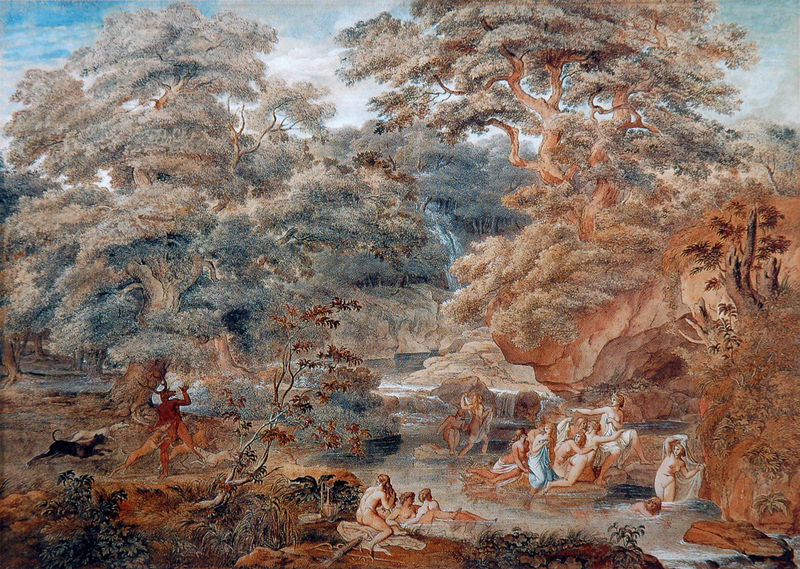
Titel: Landschaft mit Diana und Aktäon
Künstler: Joseph Anton Koch
Institution: Privatbesitz
Schlagwörter: akt, baum, berg, blau, blätter, felsen, gemälde, gruppe, himmel, laub, mann, nackt, umhang, wasser, weiß, wolken, akte, aquarell, baden, badende, bäume, fluss, frauen, grün, landschaft, menschen, ocker, sand, see, ufer, äste, braun, busen, damen, frau, grau, hell, kleider, orange, rücken, schwarz, türkis, blick, hund, hunde, rot, tier, tiere, tuch, weg, wiese, beige, gesellschaft, malerei, tanz, geschichte, stein, steine, öl, ast, bach, feld, gräser, natur, spiegelung, stamm, zweige, busch, büsche, gebüsch, gewässer, sträucher, gewand, tücher, gewänder, pflanzen, höhle, tal, wald, wasserfall, schwanz, holzschnitt, beobachten, berge, fels, gebirge, grafik, graphik, idylle, blue, people, red, white, women, black, green, painting, robe, weib, weiber, woman, freizeit, vergnügen, washing, brown, wedel, nackte, scham, bedecken, baumkrone, freude, gestalt, gruppen, bad, spiel, waschen, antike, schwimmen, abtrocknen, lichtung, asien, druck, schnitt, gefälle, stich, illustration, strafe, asiatisch, flüchten, koloriert, mythologie, jagd, anschauen, wood, wurzeln, hirsch, sandstein, jagdhund, götter, teufel, centaur, clouds, gods, man, naked, nude, rocks, satyr, sky, tree, dickicht, faun, griechisch, metamorphose, nymphe, pan, rinde, verwandlung, wesen, zentaur, nymphen, gebirgsbach, boat, lake, landscape, water, trees, schämen, jagdhunde, hörner, autumn, forest, river, stream, meute, reigen, geweih, dog, dogs, fee, chimäre, devil, nymphs, feen, diana, jagdgöttin, jagen, feingliedrig, scene, inseln, himmelw, göttinnen, leaves, pastoral, schreck, cat, quelle, staffelung, wölfe, animal, deer, legs, anhang, rotwild, branches, breasts, verhüllen, bathing, towel, leaf, nakte, tiger, wash, cave, horns, bathers, ovid, land, olken, waterfall, clothing, dance, metamorphosen, nackte frauen, wasserfälle, lion, gebirgsfluß, maiden, umhüllern, wassernymphen, minotaur, parasol, umbrella, weeds, entdeckung, confusion, fear, woods, bath, fawn, pretty, artemis, drying, fan, nymph, trunks, flee, swimming, log, grotto, sex, hounds, chase, demon, boobs, tits, swim, antlers, cover, stag, relaxing, firest, surprised, brafusig, aktaion, hiersch, phaun, shame, bathe, shaodw, rier, wade, tigers, nymps, bothe, discovered, man deer, jagdhudn